Field crop: tomato
Growth stage: 1
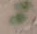
Species: solanum